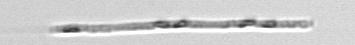
Label: Leptocylindrus